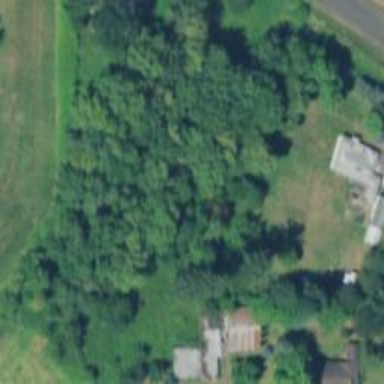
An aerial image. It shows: Woodland with broadleaved evergreen trees.